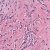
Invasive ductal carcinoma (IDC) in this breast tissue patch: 1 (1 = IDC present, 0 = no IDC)